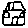
Label: house